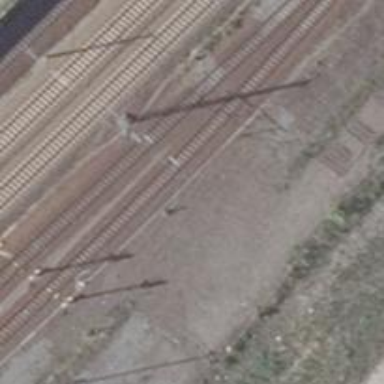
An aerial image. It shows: Railway siding with rails.